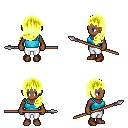
a pixel art fantasy rpg character, female body template, human, dark skin, teal pirate shirt, white pants, gold left-swept hairstyle, brown shoes, spear, four views (front, back, left, right), 2x2 character sprite sheet, small pixel art, hard edges, no anti-aliasing